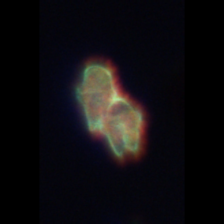
Taxon: Akashiwo
Group: Dinoflagellates